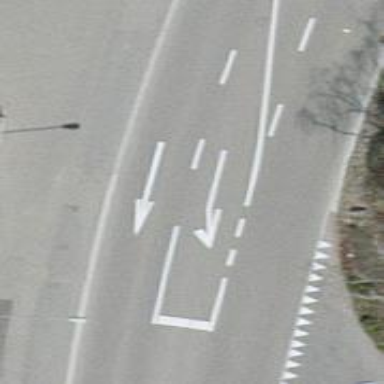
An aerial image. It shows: Secondary road with asphalt surface.